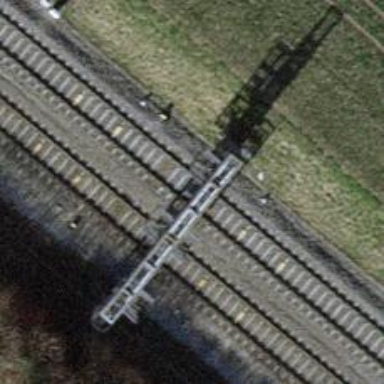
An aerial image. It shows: Railway signal.